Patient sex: F
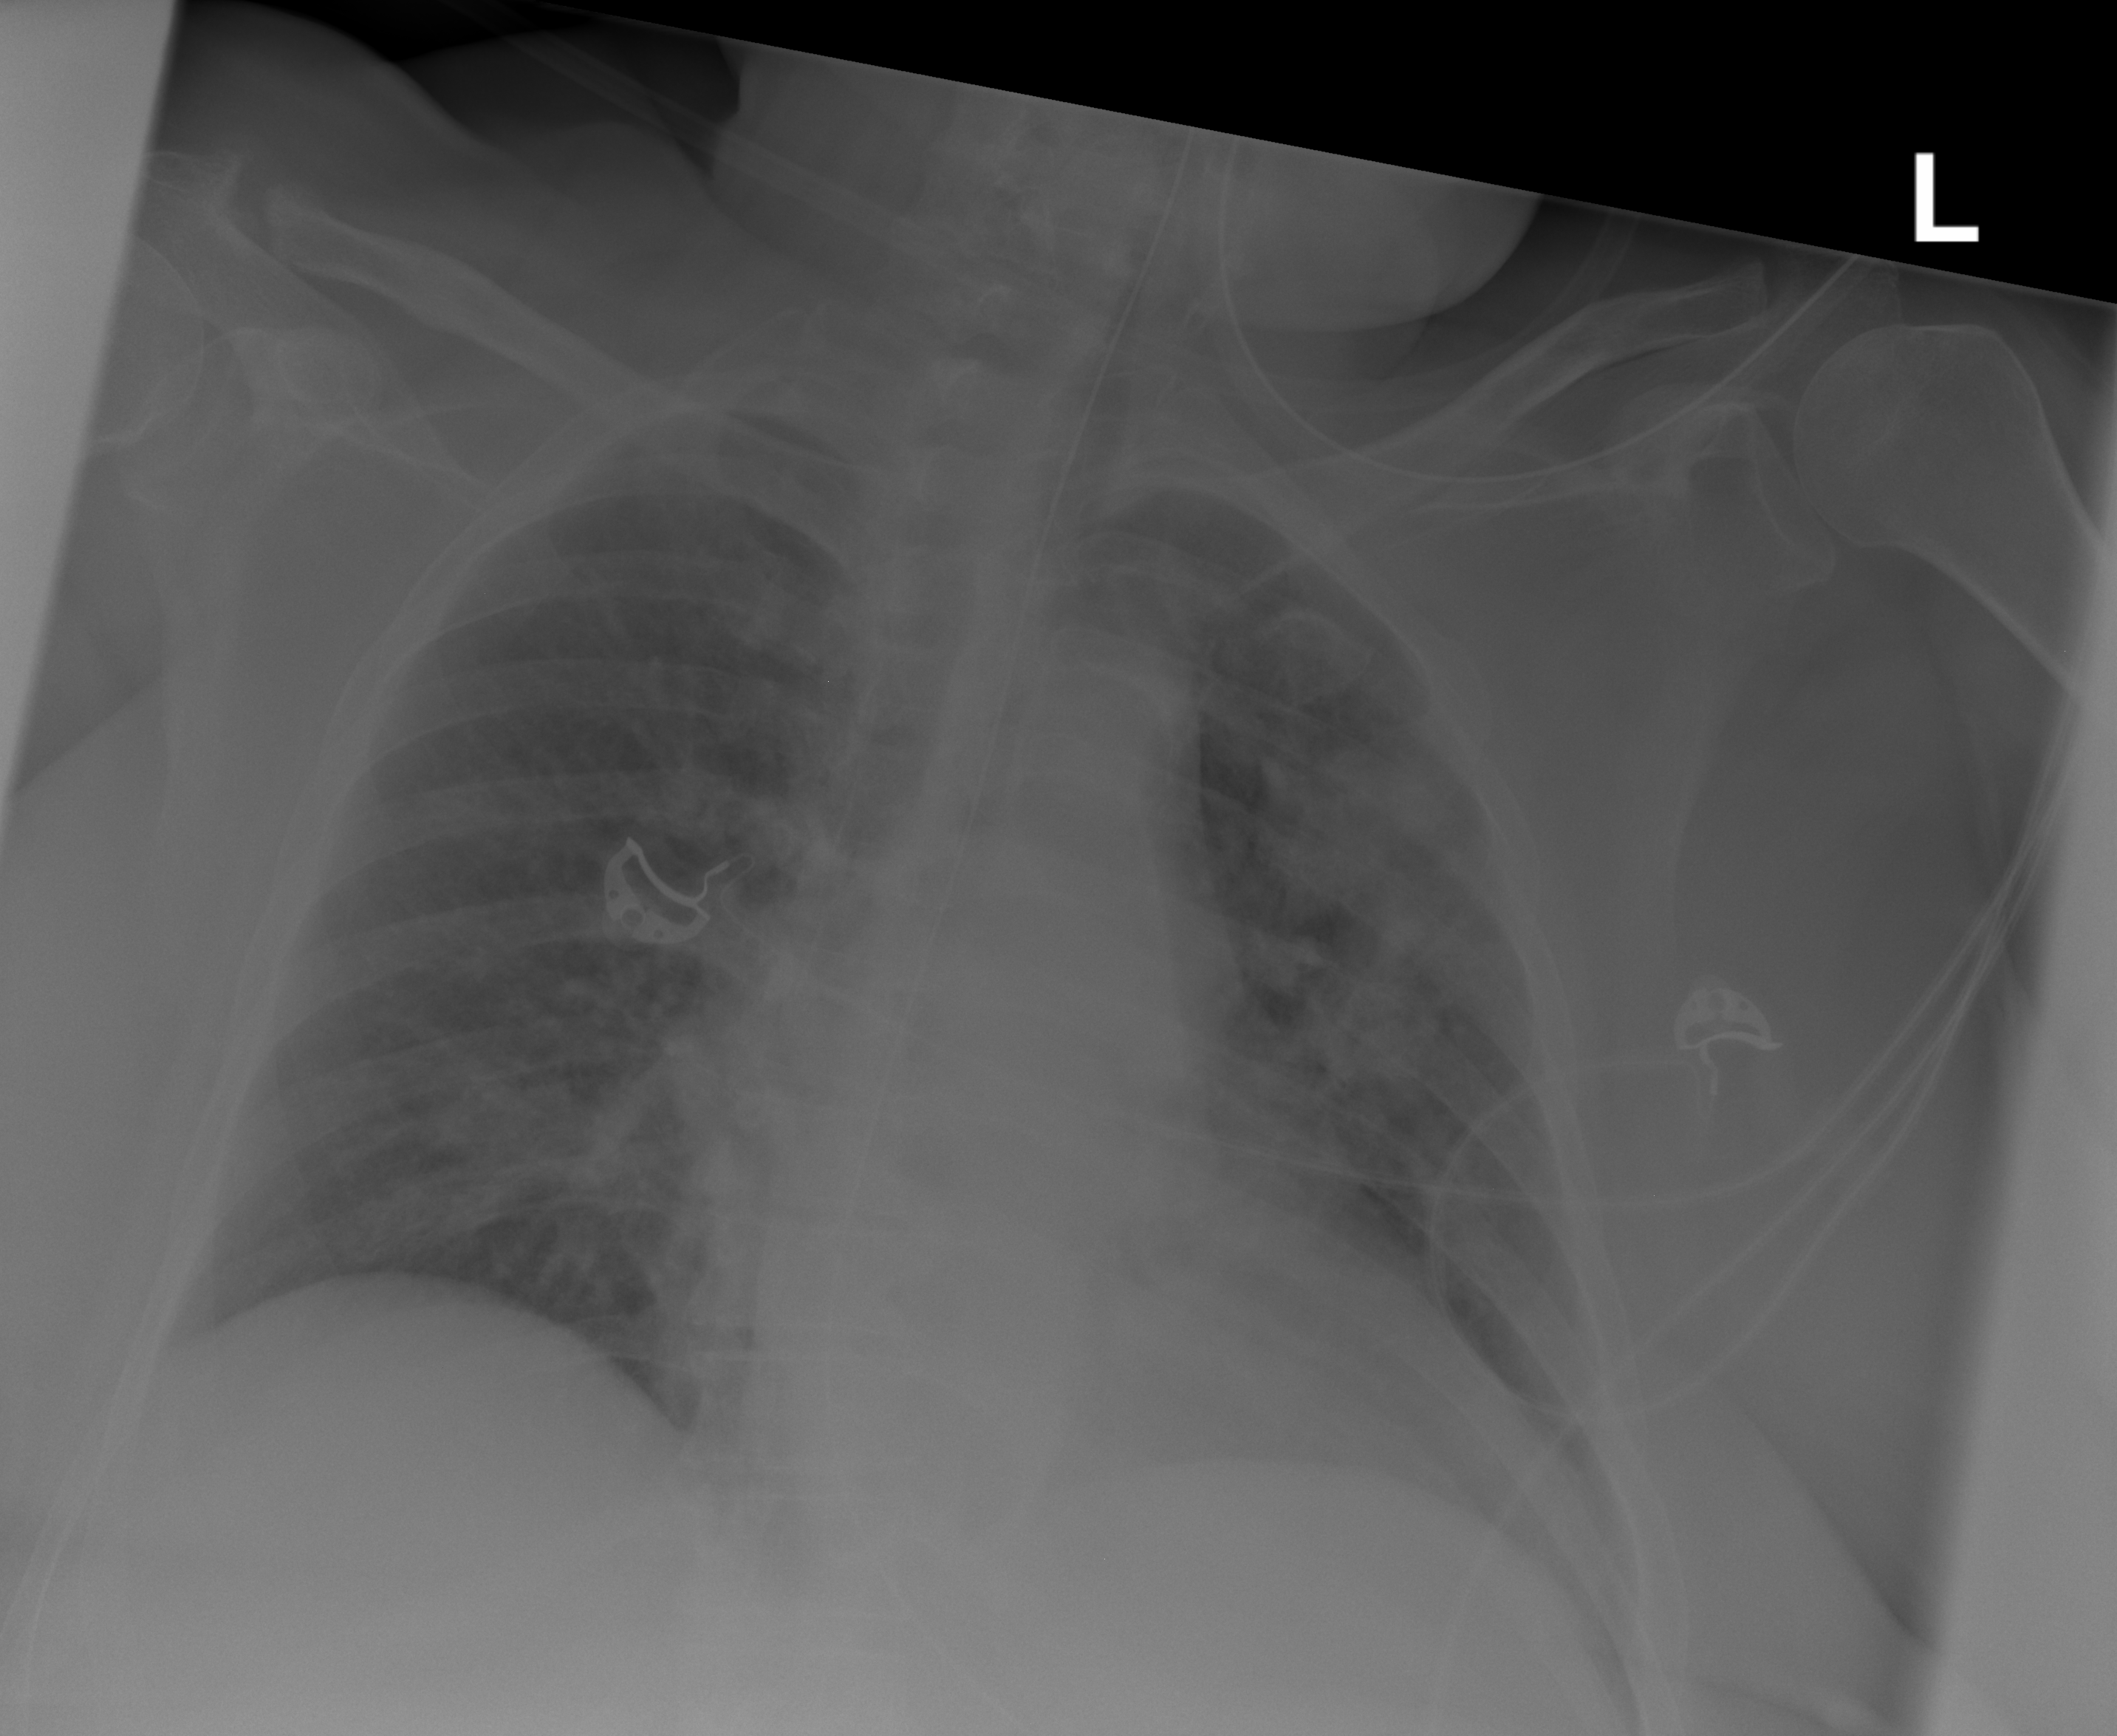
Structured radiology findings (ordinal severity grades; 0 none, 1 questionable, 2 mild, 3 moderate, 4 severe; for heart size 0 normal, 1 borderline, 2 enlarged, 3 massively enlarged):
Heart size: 2
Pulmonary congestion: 2
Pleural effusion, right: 0
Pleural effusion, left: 0
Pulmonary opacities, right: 0
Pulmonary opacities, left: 3
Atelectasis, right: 0
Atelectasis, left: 2